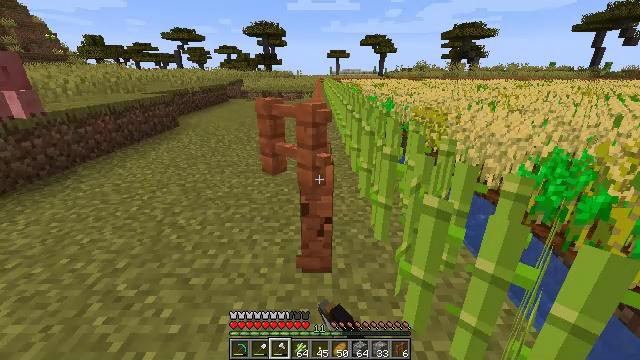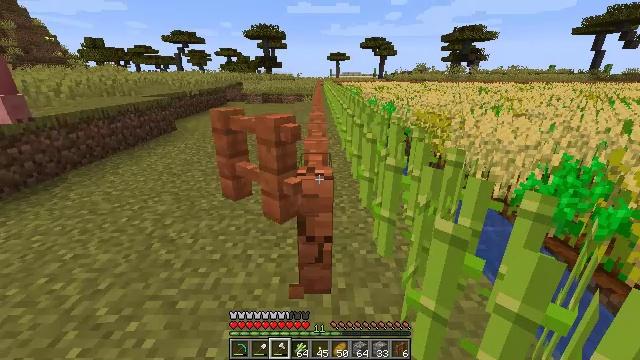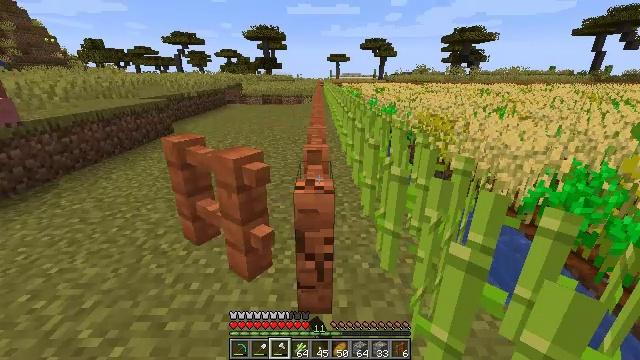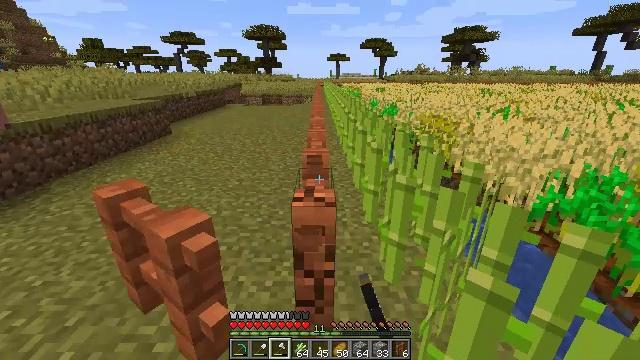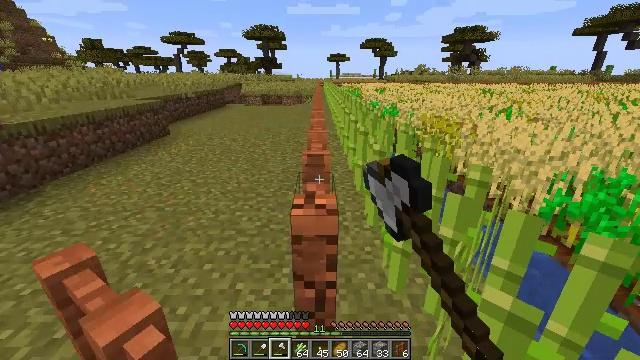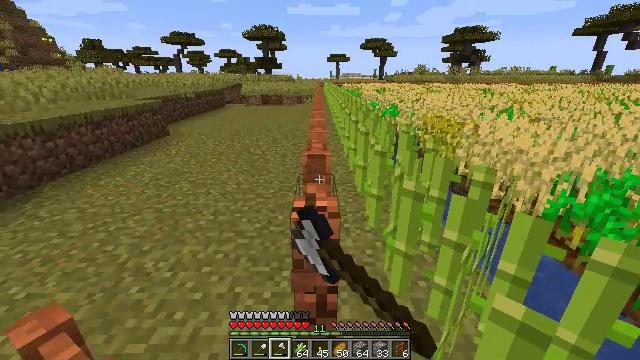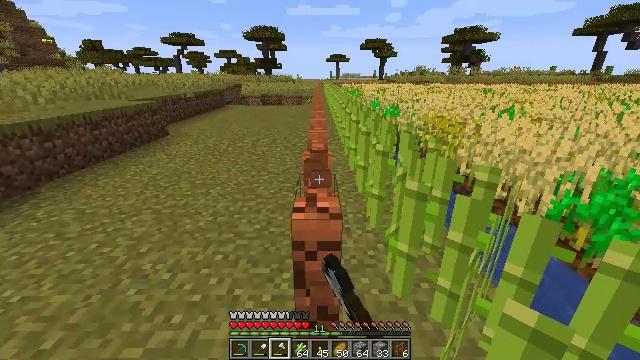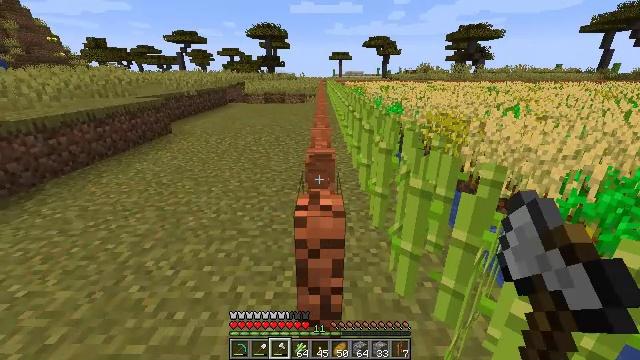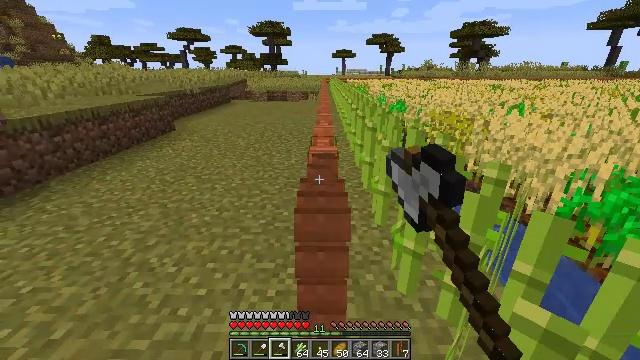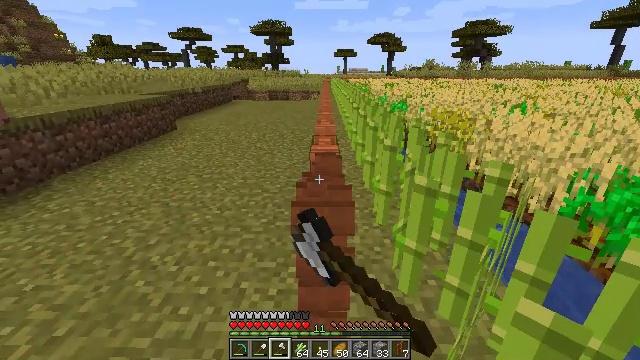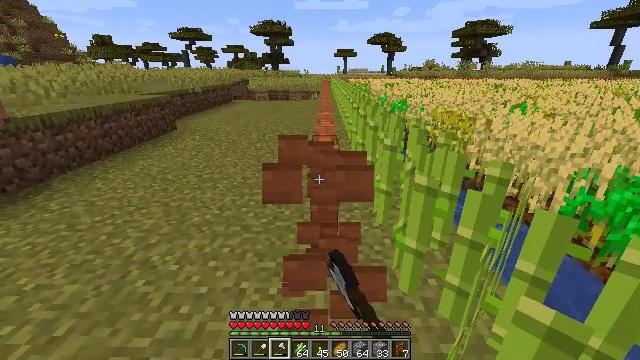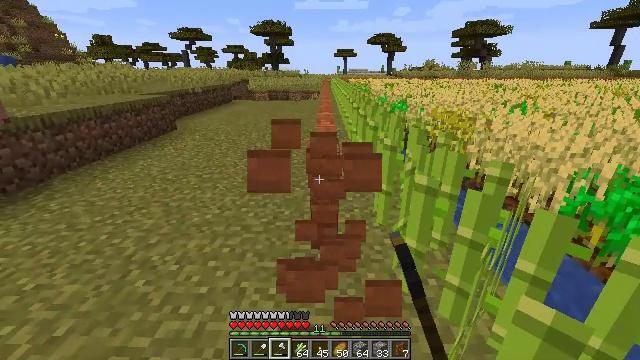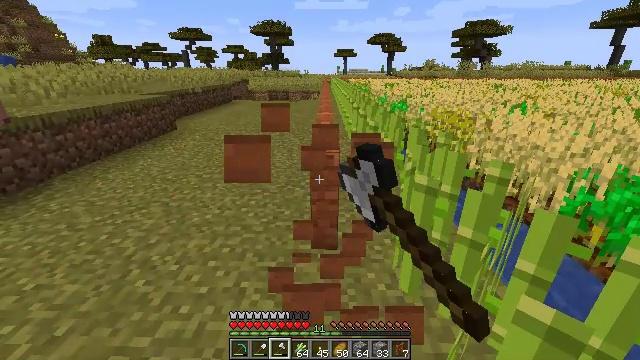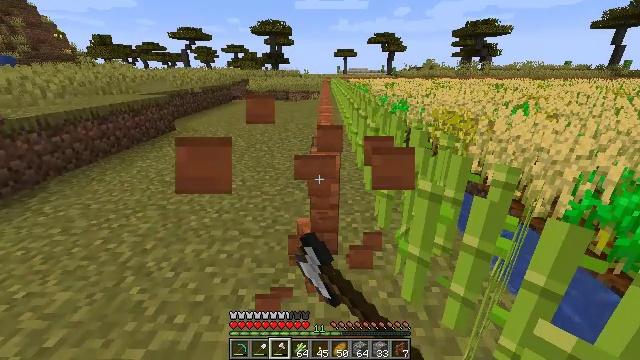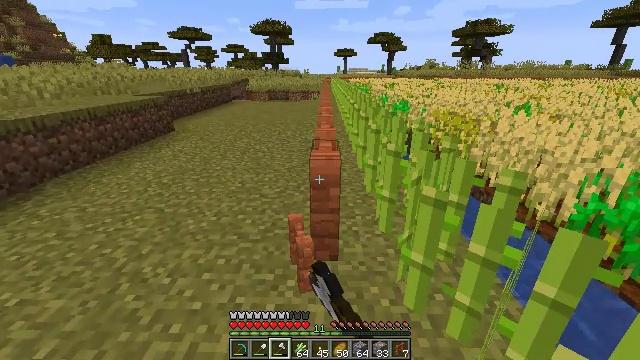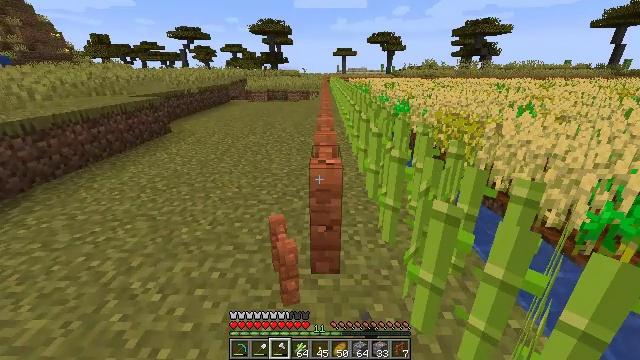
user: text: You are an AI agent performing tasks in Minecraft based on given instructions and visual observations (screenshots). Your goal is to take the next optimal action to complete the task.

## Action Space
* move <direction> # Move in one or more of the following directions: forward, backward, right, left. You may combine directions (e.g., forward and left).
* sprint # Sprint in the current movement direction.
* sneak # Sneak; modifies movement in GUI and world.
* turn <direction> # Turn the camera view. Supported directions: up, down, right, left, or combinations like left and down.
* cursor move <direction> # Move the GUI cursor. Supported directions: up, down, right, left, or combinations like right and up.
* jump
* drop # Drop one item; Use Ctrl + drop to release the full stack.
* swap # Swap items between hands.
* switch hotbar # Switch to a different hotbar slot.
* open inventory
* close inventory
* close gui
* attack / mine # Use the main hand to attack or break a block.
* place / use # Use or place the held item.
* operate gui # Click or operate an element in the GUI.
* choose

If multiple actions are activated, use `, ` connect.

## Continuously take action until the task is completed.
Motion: motion action
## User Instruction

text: Break the acacia fence to collect it.
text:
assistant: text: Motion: move forward, attack / mine
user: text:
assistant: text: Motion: move forward, attack / mine
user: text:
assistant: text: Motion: attack / mine
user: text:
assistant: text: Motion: attack / mine
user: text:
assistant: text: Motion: attack / mine
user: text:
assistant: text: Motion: attack / mine
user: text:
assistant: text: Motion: attack / mine
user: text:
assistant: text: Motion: attack / mine
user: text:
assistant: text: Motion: attack / mine
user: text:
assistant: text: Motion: attack / mine
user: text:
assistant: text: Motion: attack / mine
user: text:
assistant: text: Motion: attack / mine
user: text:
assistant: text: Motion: move forward, attack / mine
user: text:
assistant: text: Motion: move forward, attack / mine
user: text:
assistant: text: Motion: move forward, attack / mine
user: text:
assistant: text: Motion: move forward, attack / mine
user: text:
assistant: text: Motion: move forward, attack / mine
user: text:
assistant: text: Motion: move forward, attack / mine
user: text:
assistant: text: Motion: attack / mine
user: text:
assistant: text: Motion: attack / mine
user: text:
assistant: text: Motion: attack / mine
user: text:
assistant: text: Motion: attack / mine
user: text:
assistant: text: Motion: attack / mine
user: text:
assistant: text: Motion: attack / mine
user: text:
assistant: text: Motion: attack / mine
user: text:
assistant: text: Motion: attack / mine
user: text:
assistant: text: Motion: attack / mine
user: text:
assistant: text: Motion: attack / mine
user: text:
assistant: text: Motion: move forward, attack / mine
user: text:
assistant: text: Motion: move forward, attack / mine